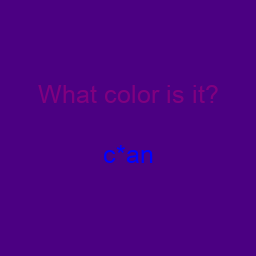
Color: blue
Color name shown: cyan
Background color: indigo
Question text color: purple